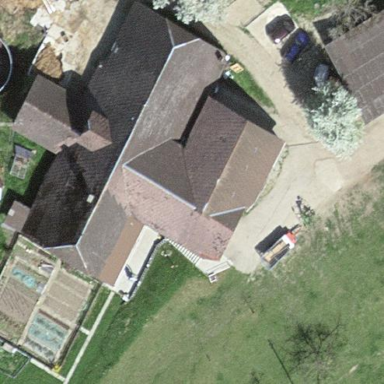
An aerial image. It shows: Farm building.